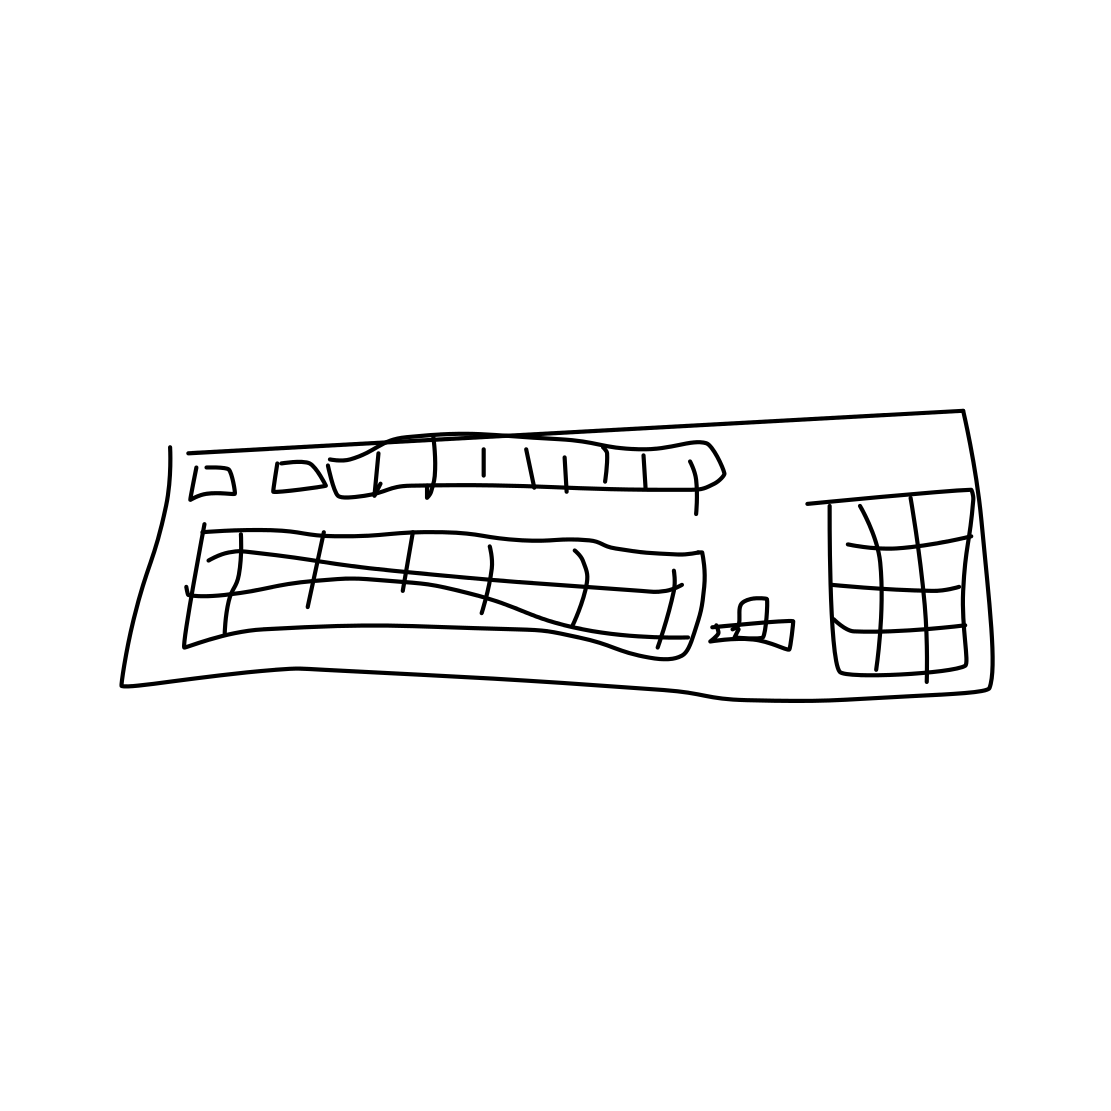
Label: keyboard